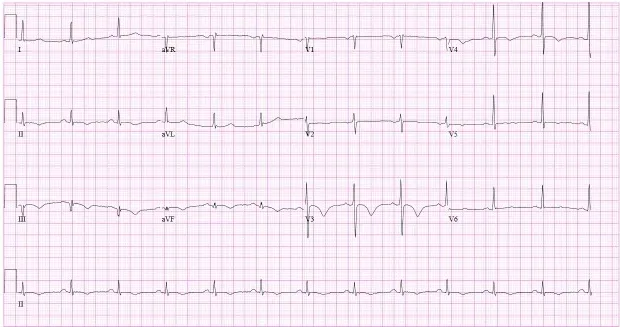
Repeat EKG now showing a Q
3T
3 pattern in lead III.
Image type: electrography (ekg)